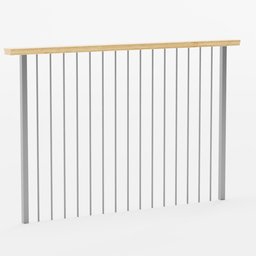
Label: architecture